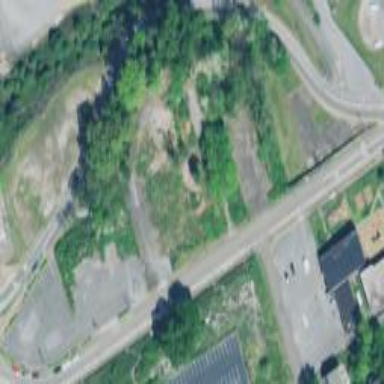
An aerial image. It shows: Brownfield site.